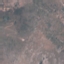
Land use / land cover: HerbaceousVegetation